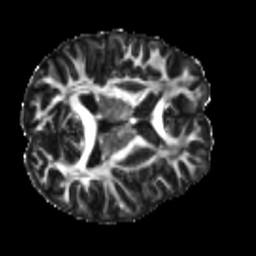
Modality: FA
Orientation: axial
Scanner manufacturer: siemens
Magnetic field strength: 3 T
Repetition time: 4 s
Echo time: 0.0594 s